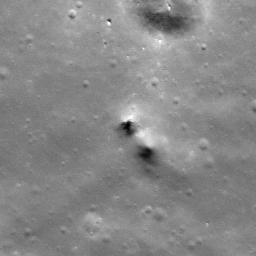
Pit: Copernicus 13b
Host crater: Copernicus
Host type: impact_melt
Lunar coordinates: latitude 10.18, longitude 339.881